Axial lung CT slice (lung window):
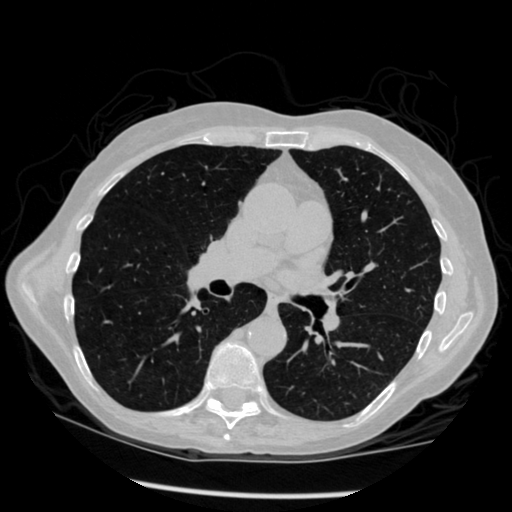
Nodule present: no